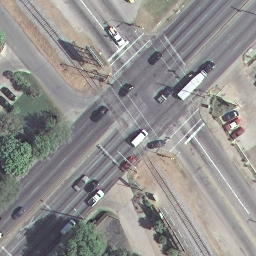
Label: intersection